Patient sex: M
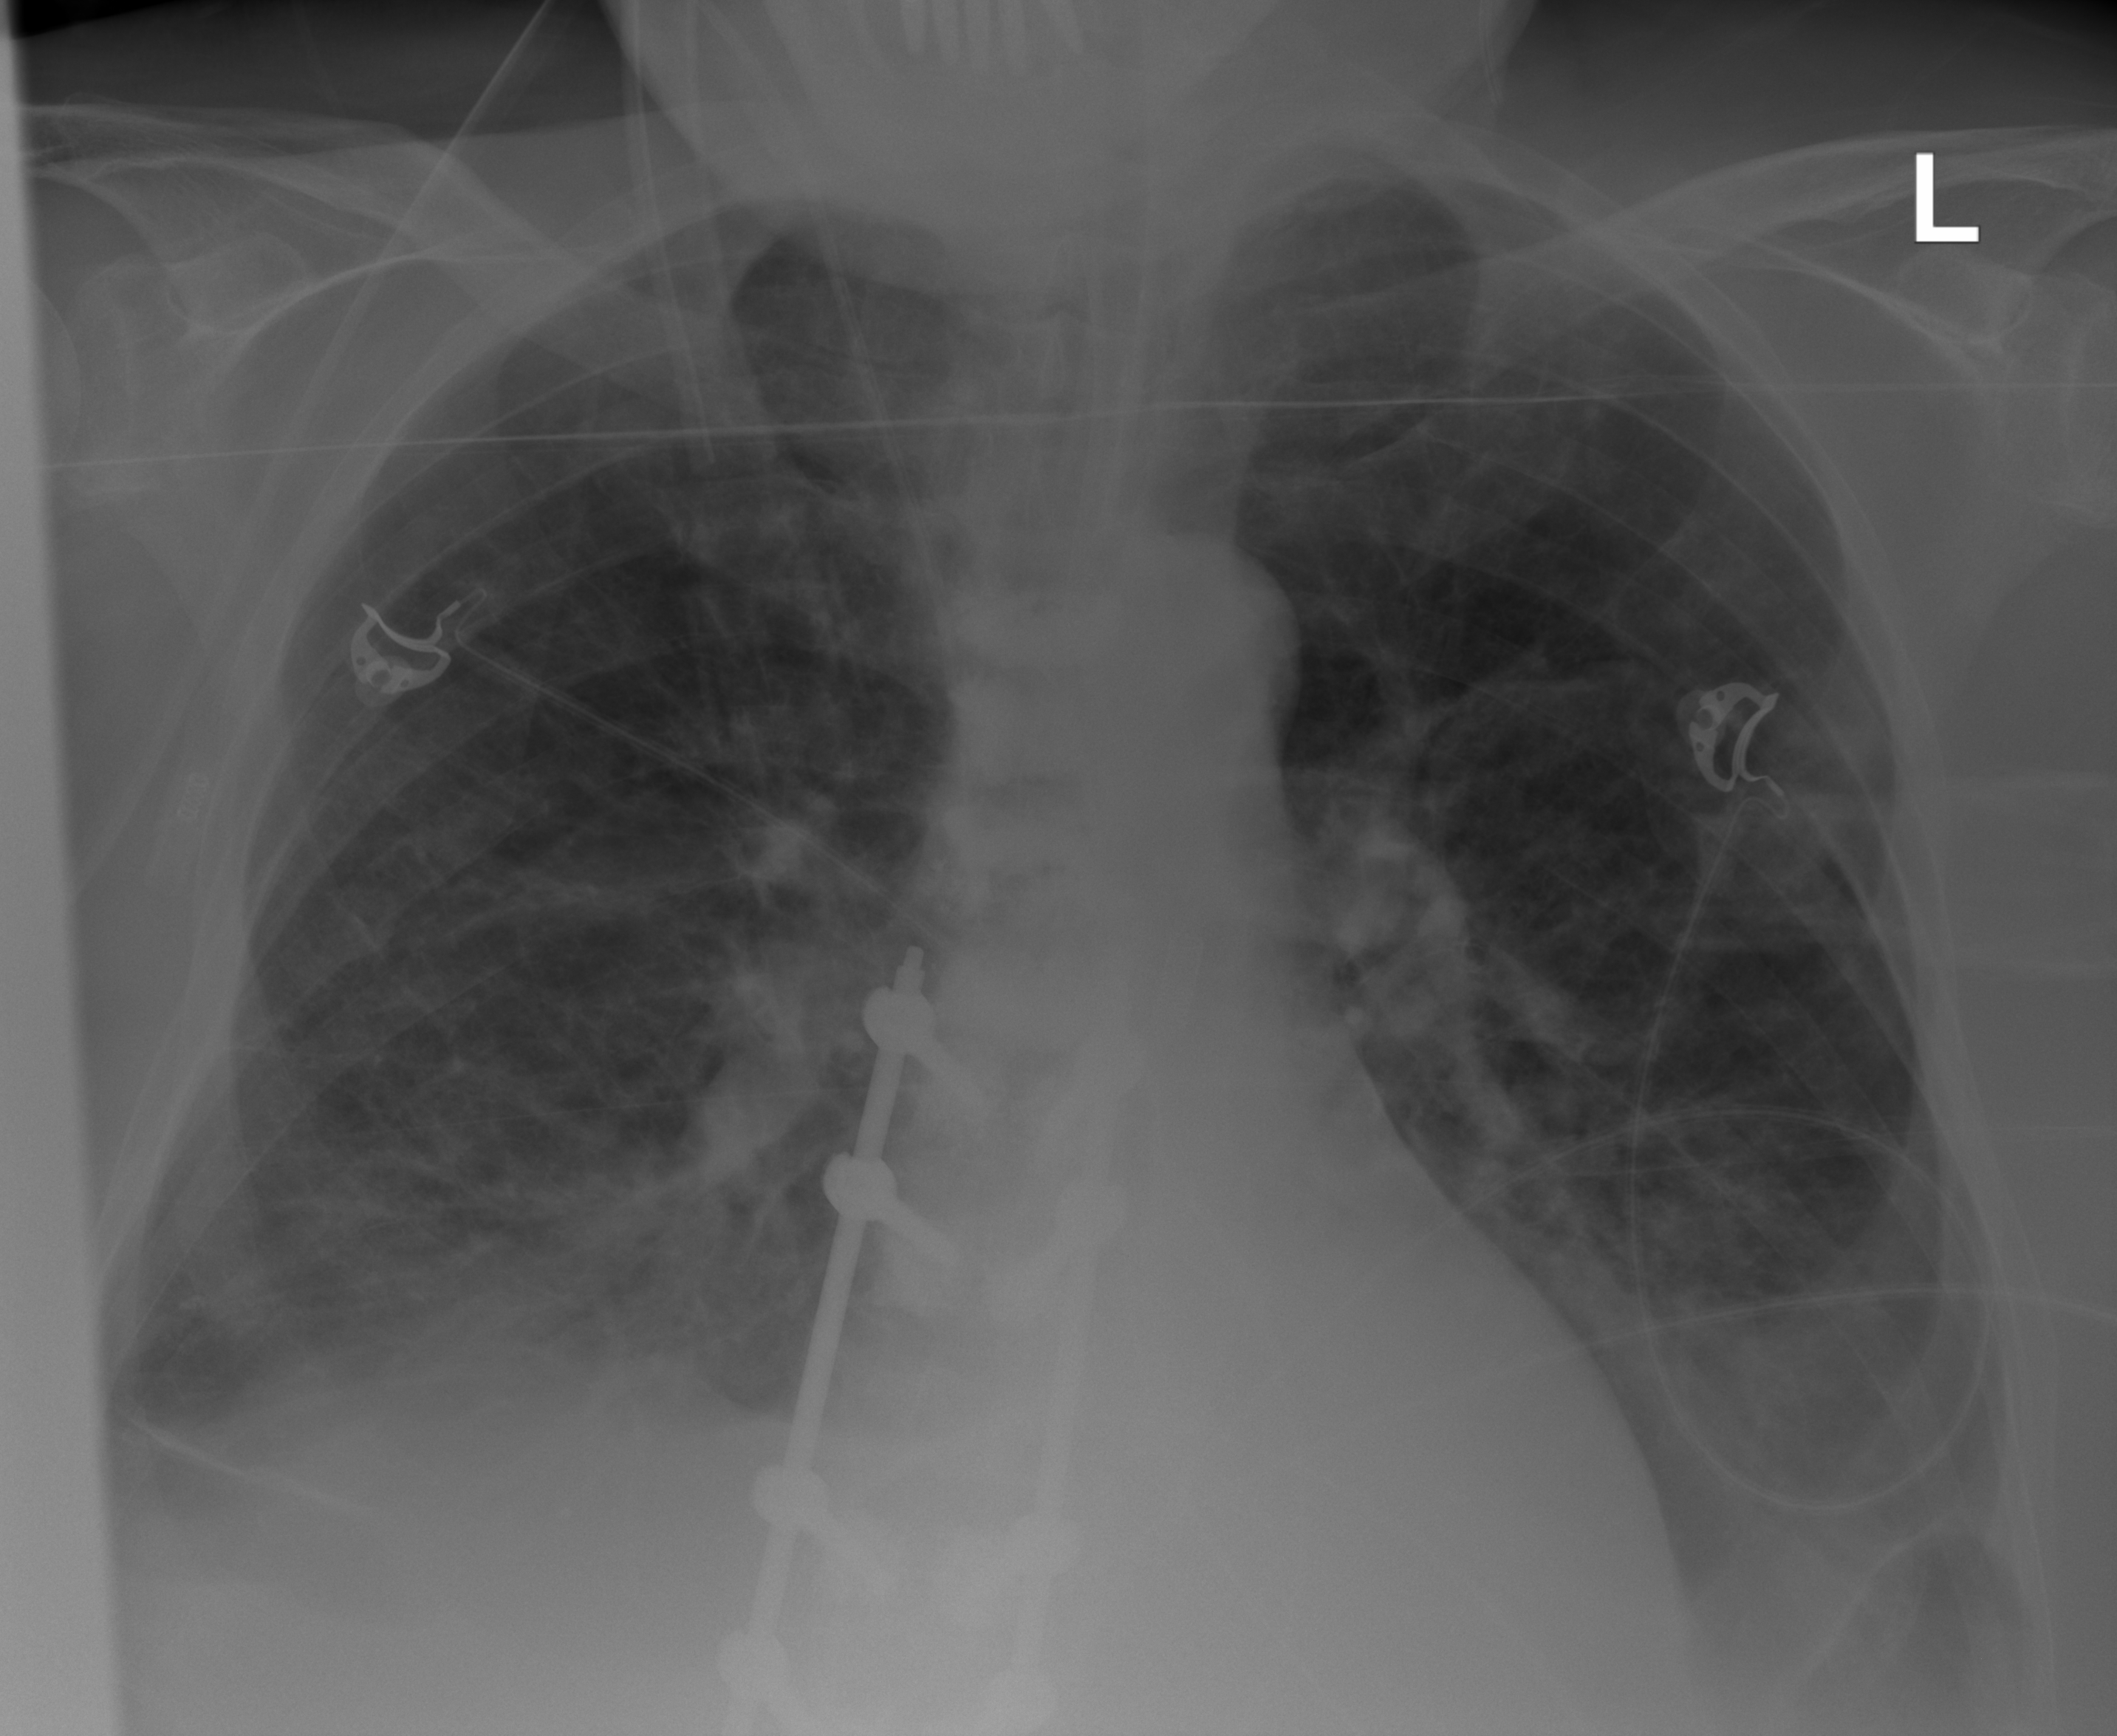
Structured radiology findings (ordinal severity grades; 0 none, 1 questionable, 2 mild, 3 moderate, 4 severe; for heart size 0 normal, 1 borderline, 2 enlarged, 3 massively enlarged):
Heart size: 0
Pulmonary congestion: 0
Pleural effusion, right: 2
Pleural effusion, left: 2
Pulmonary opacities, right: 2
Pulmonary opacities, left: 2
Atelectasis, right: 2
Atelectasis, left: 2